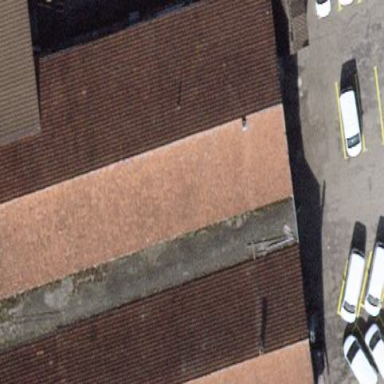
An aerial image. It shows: Building with gabled roof.